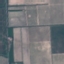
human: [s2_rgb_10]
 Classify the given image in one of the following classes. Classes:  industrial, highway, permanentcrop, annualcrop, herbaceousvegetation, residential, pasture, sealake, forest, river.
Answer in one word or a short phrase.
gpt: PermanentCrop